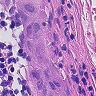
Metastatic tissue present: yes